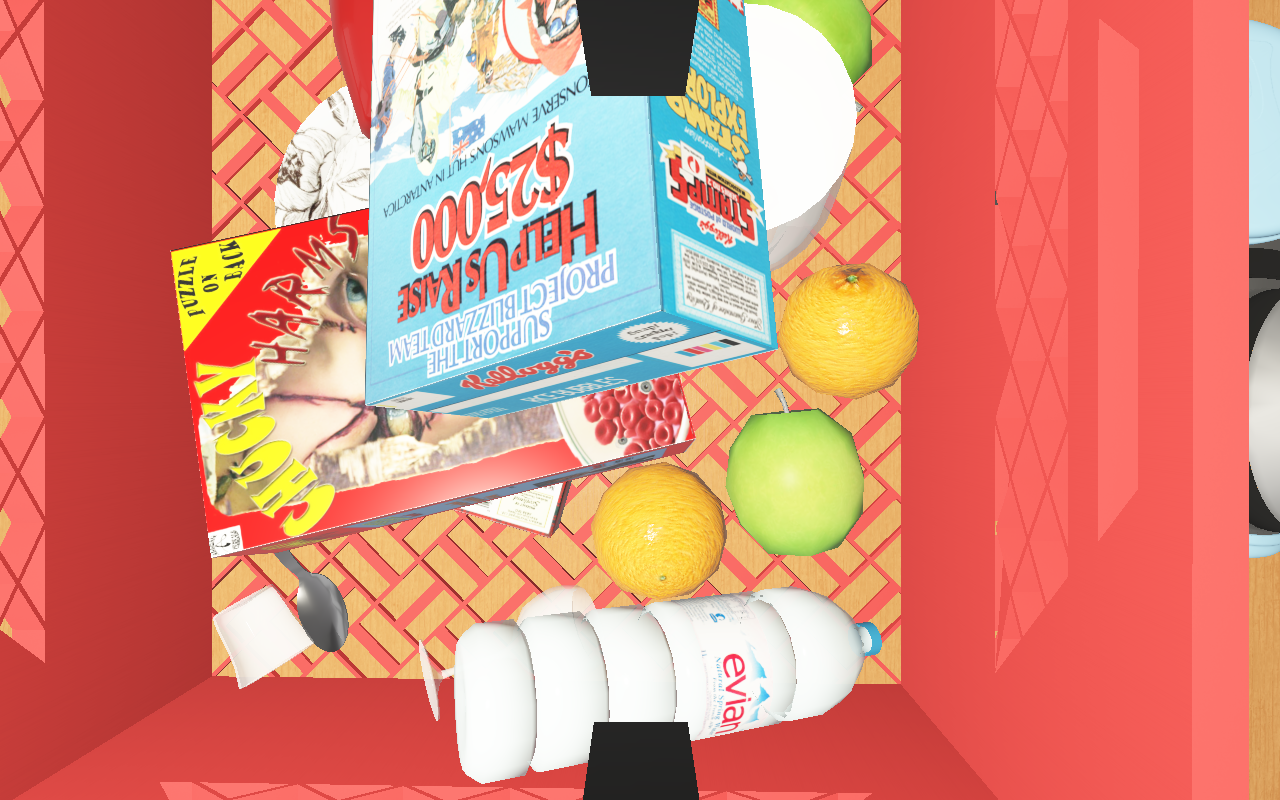
Objects in the scene:
carafe
water bottle
apple
apple
orange
orange
plate
wineglass
jam jar
biscuit box